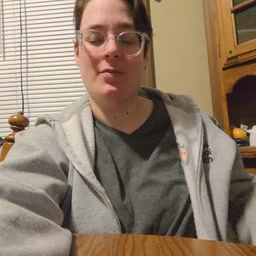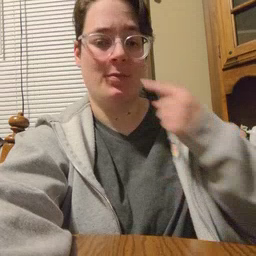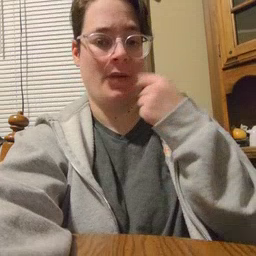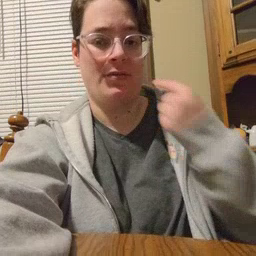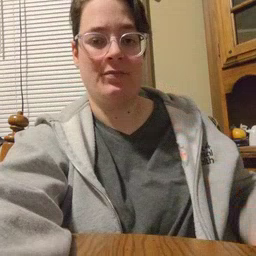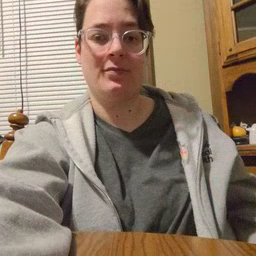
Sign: mouth